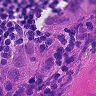
Metastatic tissue present: yes